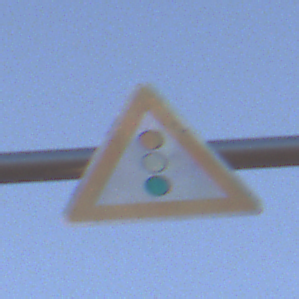
Verkehrszeichen: Lichtzeichenanlage
Umgebung: Outdoor, Nature
Tageszeit: SunriseSunset
Wetter: Clear
Licht: Natural
Jahreszeit: NotSpecified
Kontrast: HighContrast